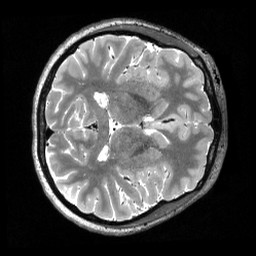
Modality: T2w
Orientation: axial
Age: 19
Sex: female
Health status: healthy
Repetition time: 3.2 s
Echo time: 0.563 s